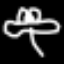
Label: frog